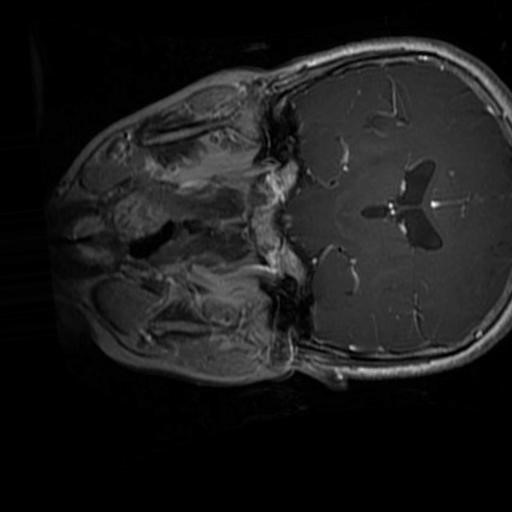
Label: brain_glioma